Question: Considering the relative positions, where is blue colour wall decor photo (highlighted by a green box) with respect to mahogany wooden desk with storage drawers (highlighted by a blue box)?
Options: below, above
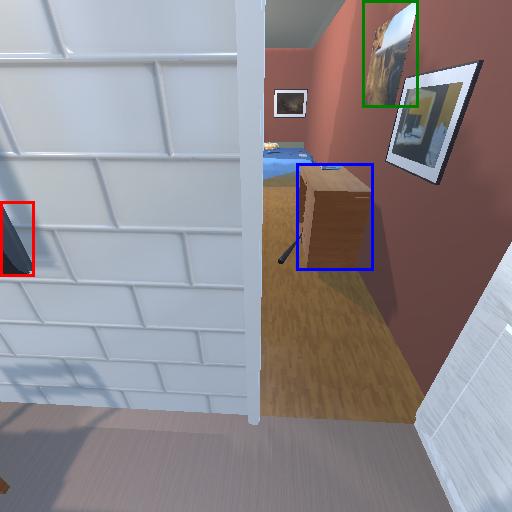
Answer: below